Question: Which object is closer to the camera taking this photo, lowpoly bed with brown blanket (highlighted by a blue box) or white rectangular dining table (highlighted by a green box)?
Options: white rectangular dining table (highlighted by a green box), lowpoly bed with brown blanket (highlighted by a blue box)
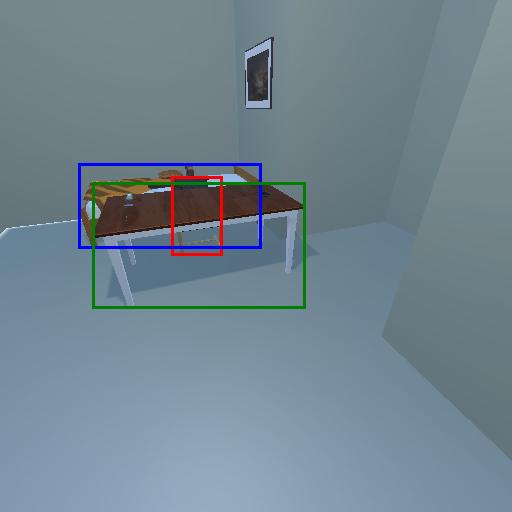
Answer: white rectangular dining table (highlighted by a green box)